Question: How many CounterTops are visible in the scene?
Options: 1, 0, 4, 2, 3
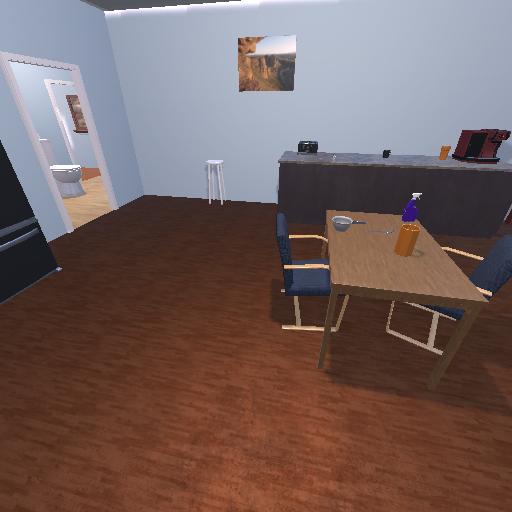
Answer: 1